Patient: sex M, age 65
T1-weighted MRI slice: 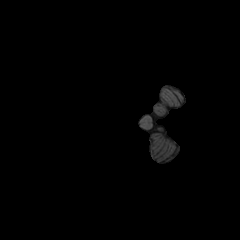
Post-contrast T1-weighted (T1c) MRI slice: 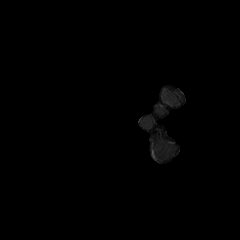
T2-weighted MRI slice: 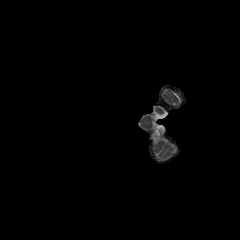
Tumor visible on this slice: no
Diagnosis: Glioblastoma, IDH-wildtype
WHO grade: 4